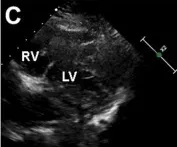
Echocardiography and cardiac magnetic resonance imaging (cMRI) in the proband (III-2). (A-C) Echocardiography and Color Doppler showed dilated left ventricle chamber and prominent trabeculation and flow within the deep intertrabecular recesses.
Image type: radiology (ultrasound)